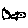
Label: fish